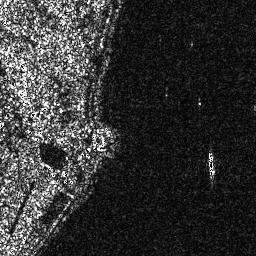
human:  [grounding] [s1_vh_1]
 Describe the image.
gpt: In the satellite image, there is  <ref>1 small ship </ref> <box>[[80, 58, 83, 69, 0]]</box> located at right.